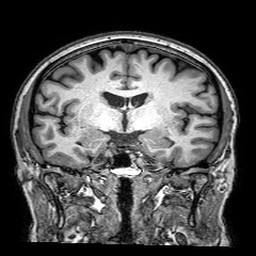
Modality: T1w
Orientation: sagittal
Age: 64
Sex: male
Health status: healthy
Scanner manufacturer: philips
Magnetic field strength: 3 T